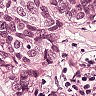
Metastatic tissue present: yes